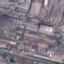
Land use / land cover: Industrial